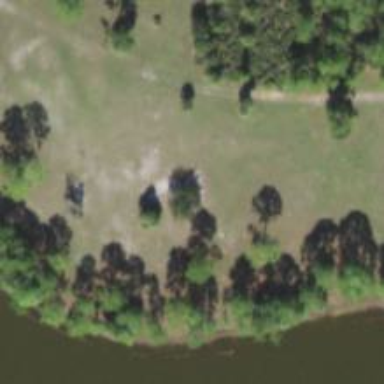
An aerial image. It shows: Campsite set in beautiful meadow with tents pitched.